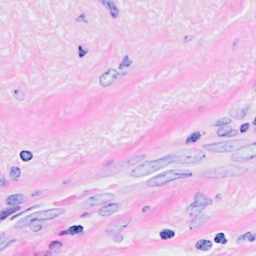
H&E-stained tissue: Breast